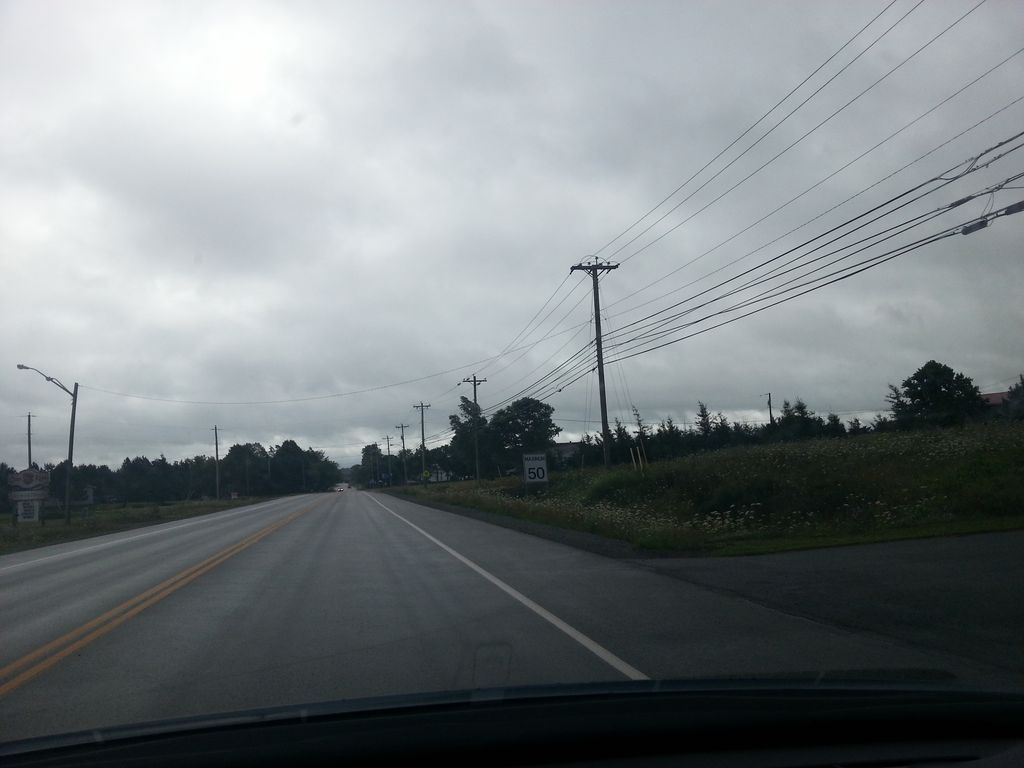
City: charlottetown